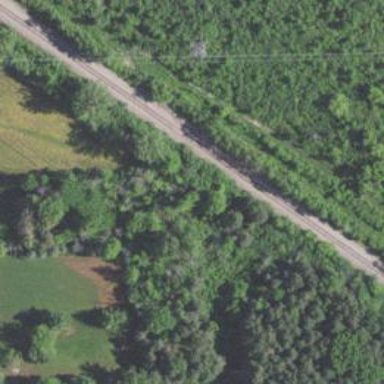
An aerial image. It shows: Railway track.